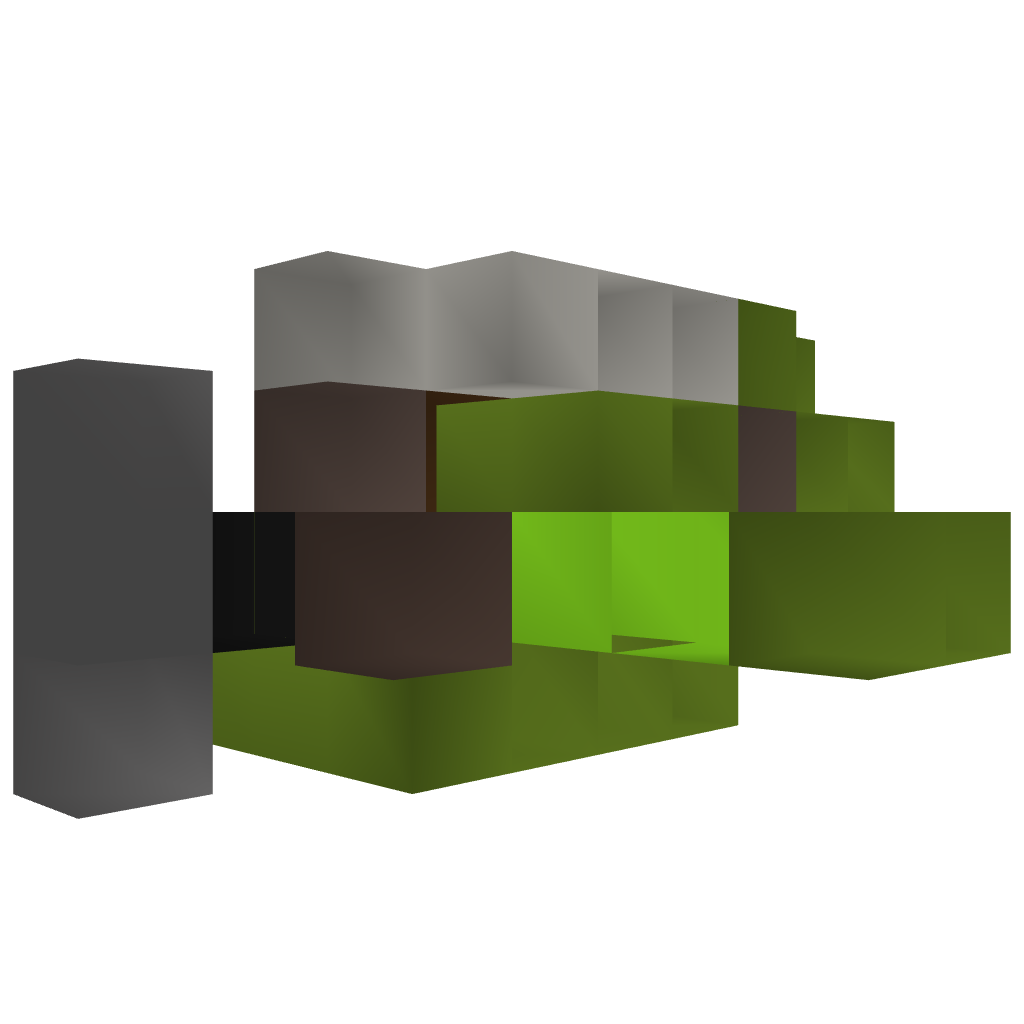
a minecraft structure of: Fighter Kn-181 TF/B